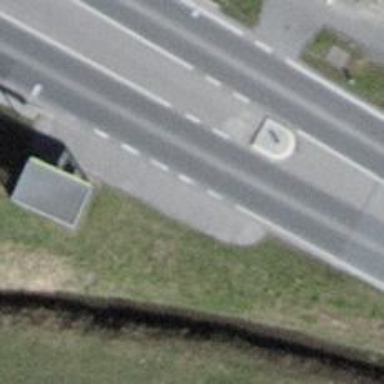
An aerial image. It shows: Bus stop with sheltered platform for public transport.